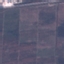
Land use / land cover class: PermanentCrop